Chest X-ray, PA view. Patient: 47 years old, sex M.
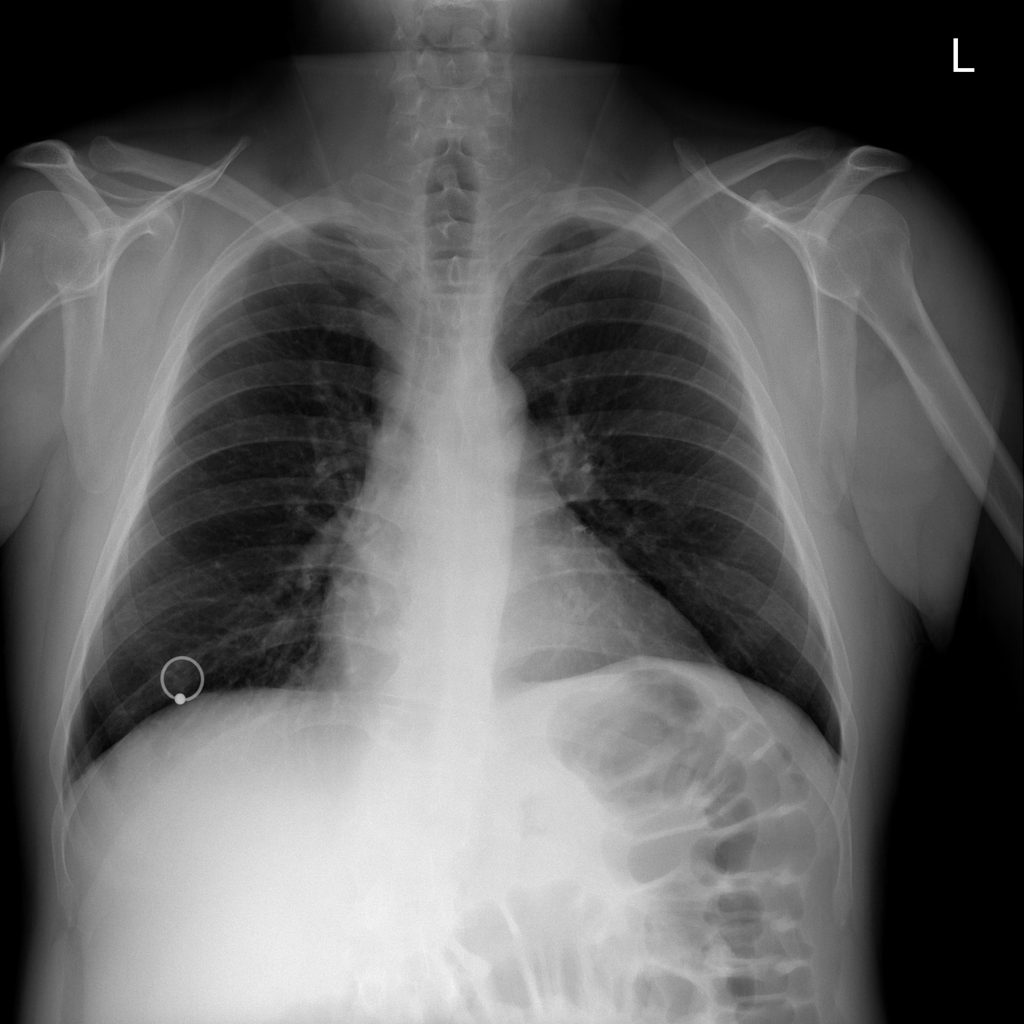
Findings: No Finding